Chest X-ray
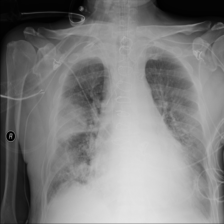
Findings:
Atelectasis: negative
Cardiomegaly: negative
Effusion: negative
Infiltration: positive
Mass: positive
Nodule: negative
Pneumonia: negative
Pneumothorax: negative
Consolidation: positive
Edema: negative
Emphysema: negative
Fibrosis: negative
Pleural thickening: negative
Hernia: negative